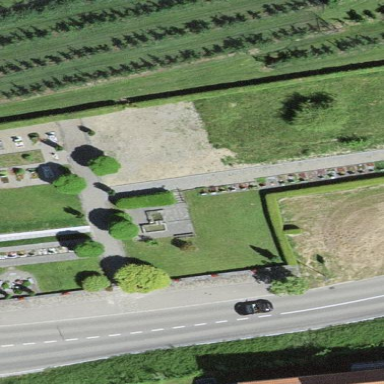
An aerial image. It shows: Cemetery.